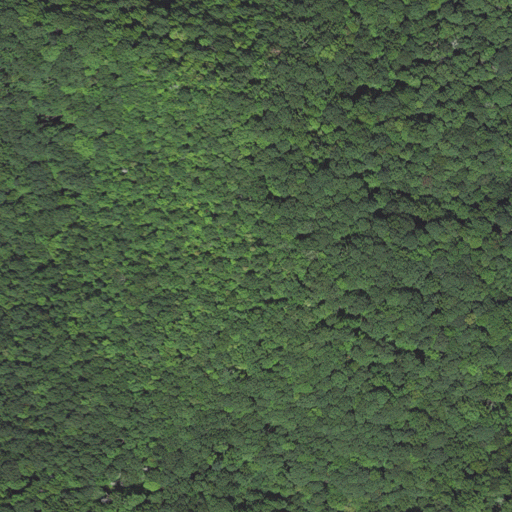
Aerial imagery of ridge(s) in North Carolina named Lost Cove Ridge containing deciduous forest and mixed forest